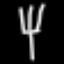
Label: fork